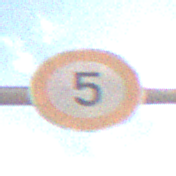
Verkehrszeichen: Geschwindigkeit5
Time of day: MorningAfternoon
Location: Outdoor (Urban)
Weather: PartlyCloudy
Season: NotSpecified
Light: Natural